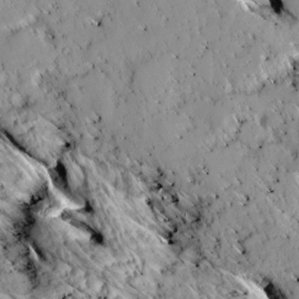
Label: non_frost